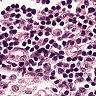
Metastatic tissue present: no